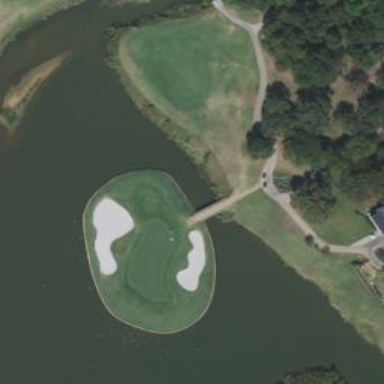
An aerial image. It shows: Path bridge over golf path.